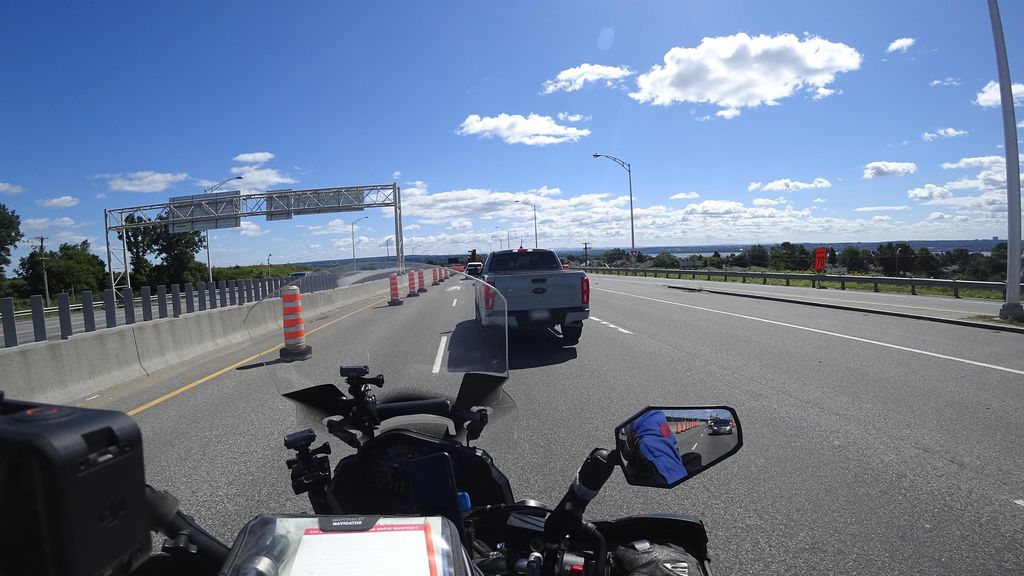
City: quebec_city